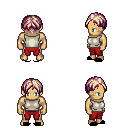
a pixel art fantasy rpg character, male body template, human, tanned skin, white sleeveless shirt, red pants, white blonde parted hairstyle, black slippers, four views (front, back, left, right), 2x2 character sprite sheet, small pixel art, hard edges, no anti-aliasing